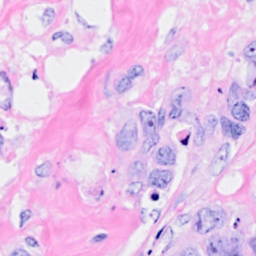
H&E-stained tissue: Breast